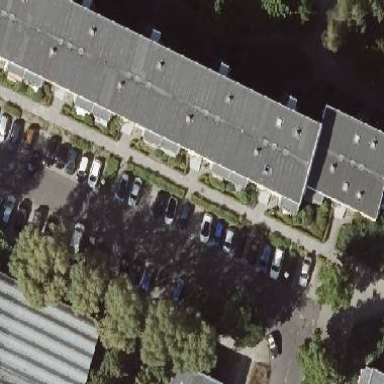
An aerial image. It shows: Apartment building with flat roof.